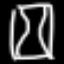
Label: hourglass